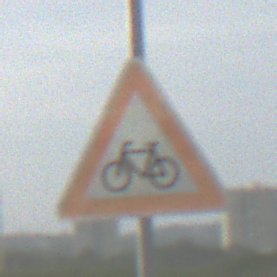
Verkehrszeichen: RadverkehrRechts
Umgebung: Outdoor, Suburban
Tageszeit: MorningAfternoon
Wetter: PartlyCloudy
Licht: Natural
Jahreszeit: NotSpecified
Kontrast: HighContrast